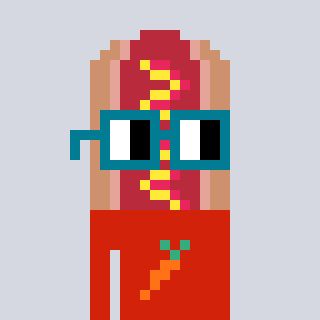
a pixel art character with square dark green glasses, a hotdog-shaped head and a red-colored body on a cool background